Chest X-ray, AP view. Patient: 66 years old, sex M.
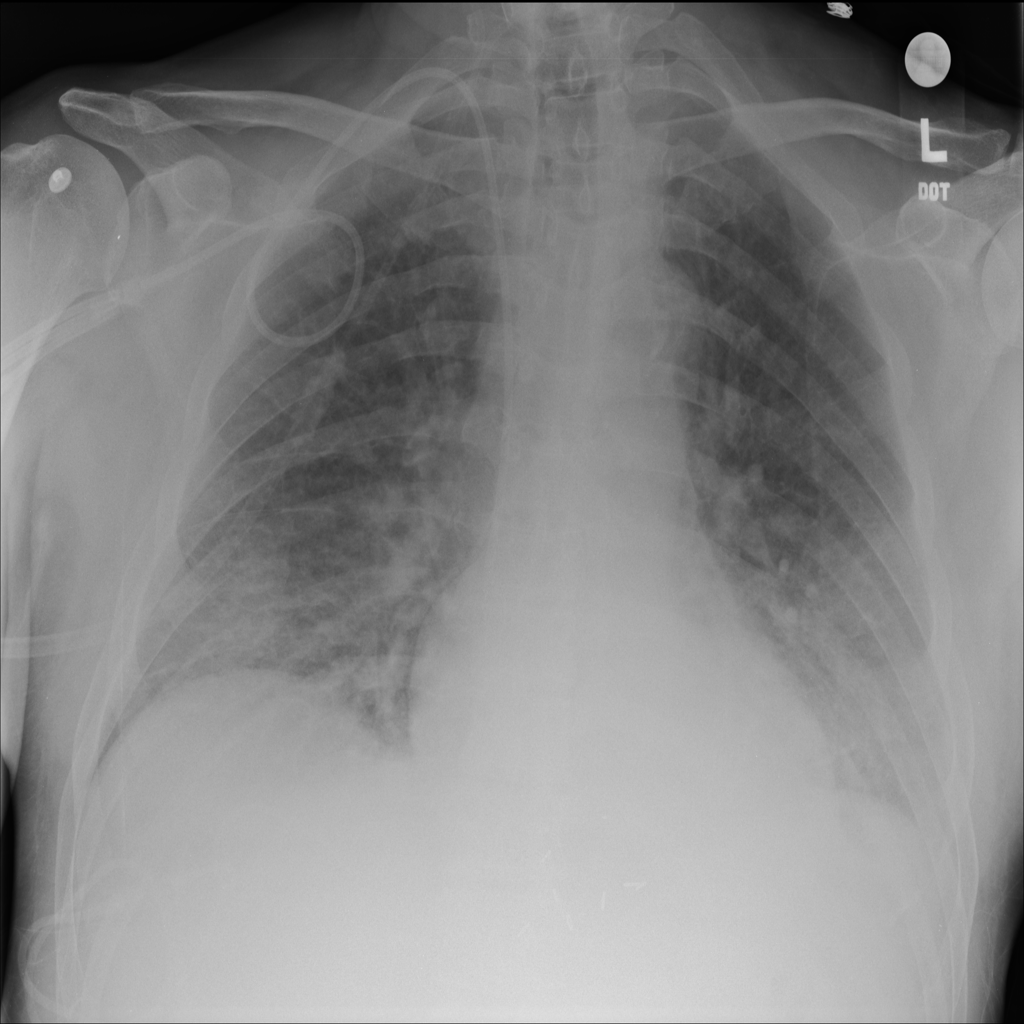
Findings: Infiltration